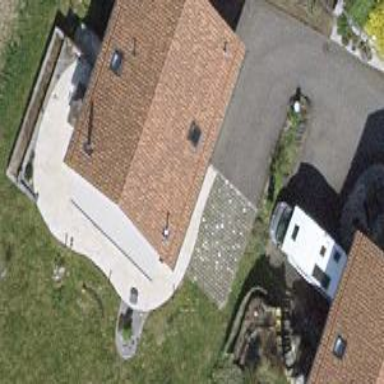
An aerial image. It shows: Simple house.